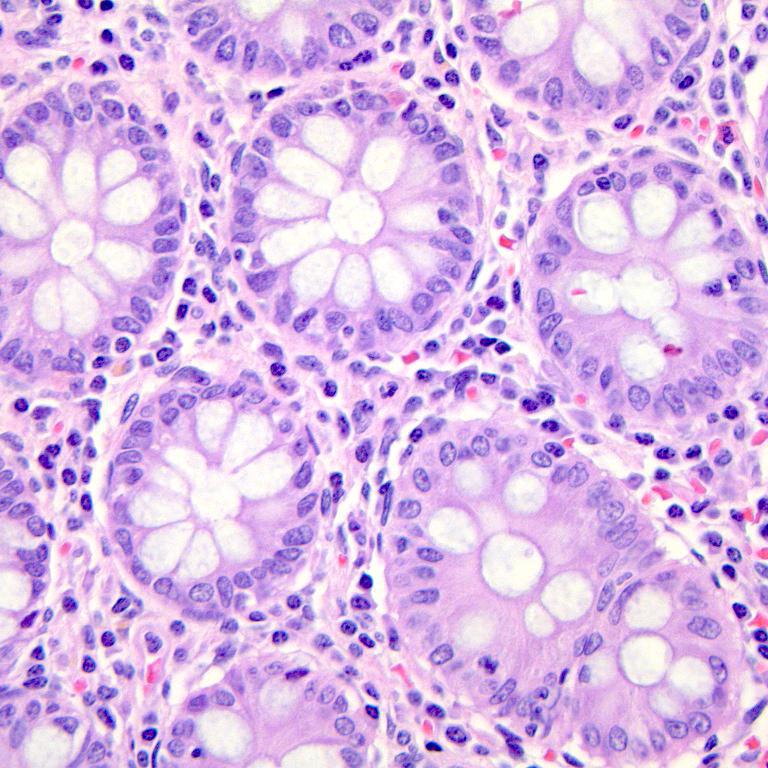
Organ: colon
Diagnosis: benign